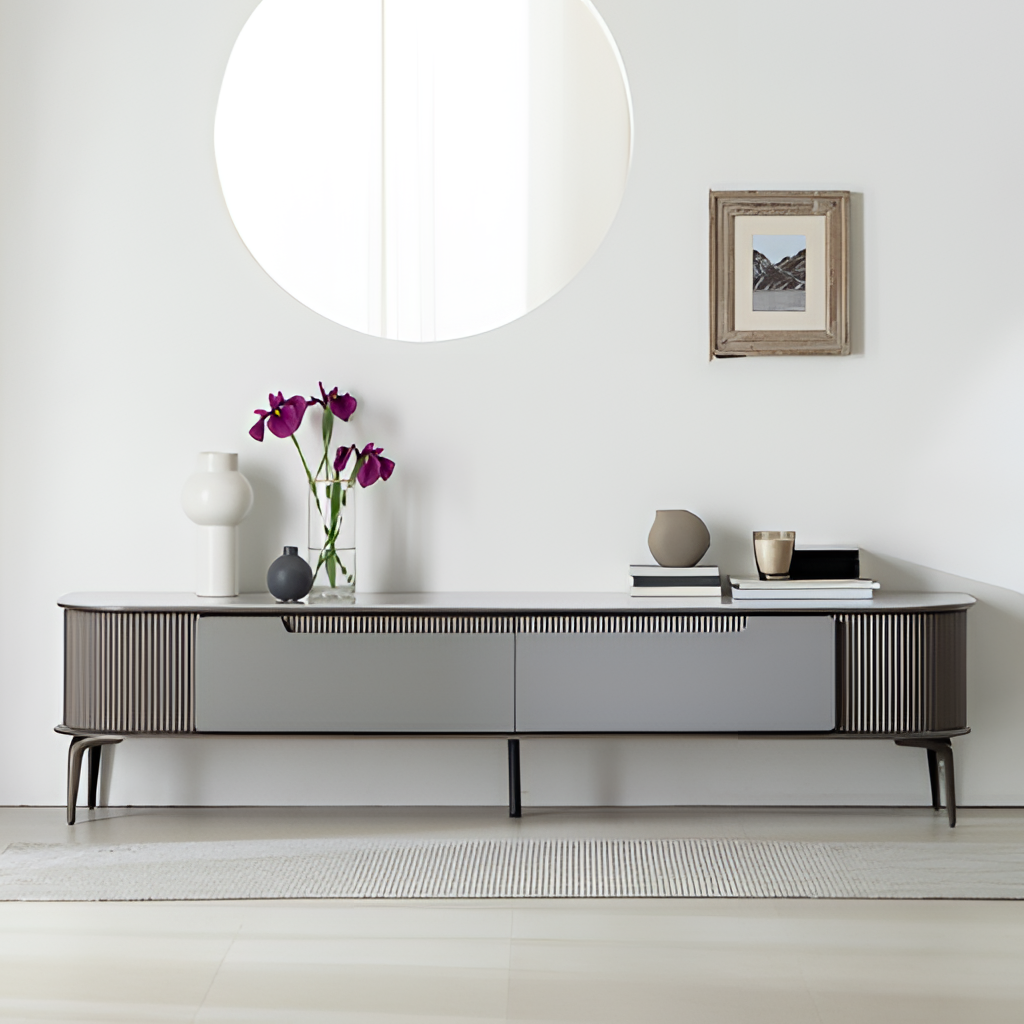
living room, gray wood console table, contemporary, tile flooring, with large square pattern, paint wallpaper, with solid pattern